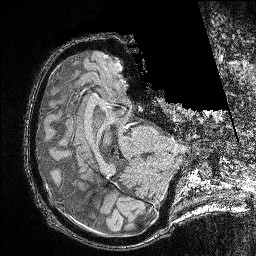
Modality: FLASH
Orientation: axial
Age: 25
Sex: male